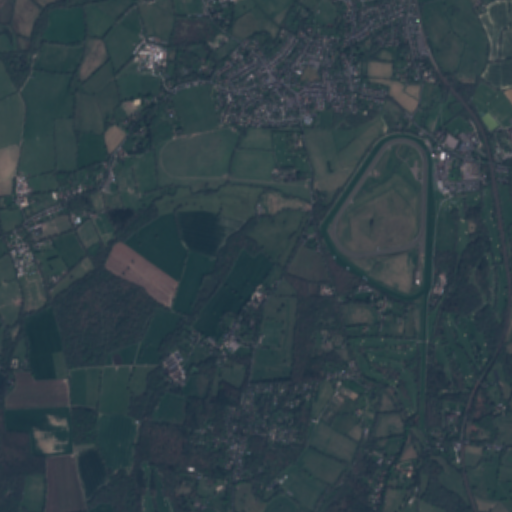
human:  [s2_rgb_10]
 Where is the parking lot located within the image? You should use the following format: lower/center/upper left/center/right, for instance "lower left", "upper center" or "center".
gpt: The parking lot is located in the upper right of the image.
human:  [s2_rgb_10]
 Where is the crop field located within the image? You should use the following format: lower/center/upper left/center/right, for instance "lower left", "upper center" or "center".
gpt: There is no crop field in the image.